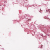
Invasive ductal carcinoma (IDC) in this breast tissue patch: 0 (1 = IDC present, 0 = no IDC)